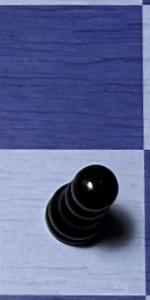
Label: Pawn_Black